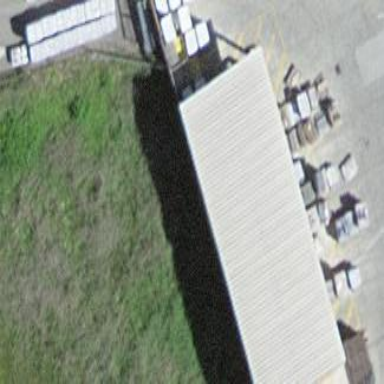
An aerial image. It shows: View of roof of building.